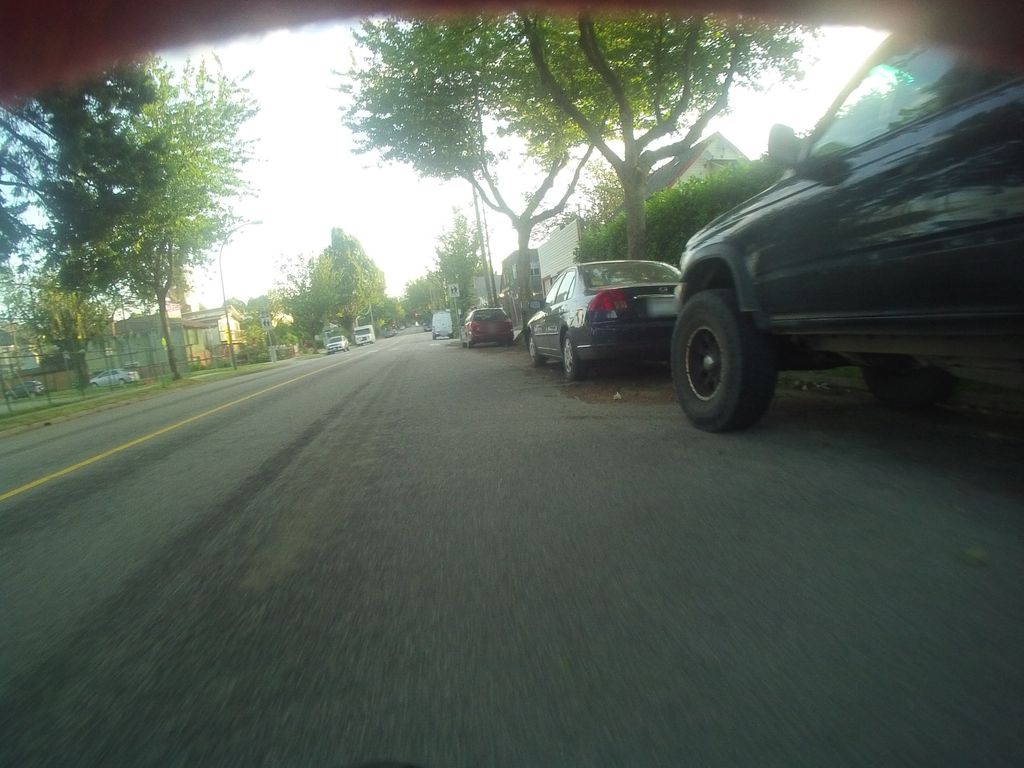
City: vancouver